Field crop: maize
Growth stage: 2
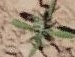
Species: atriplex